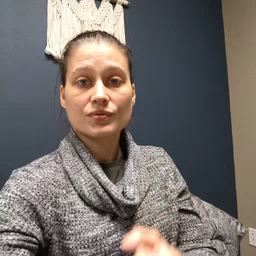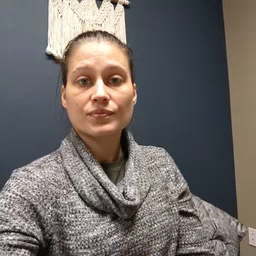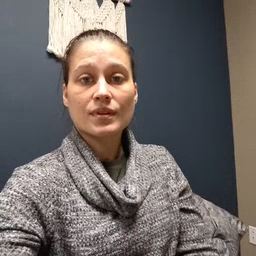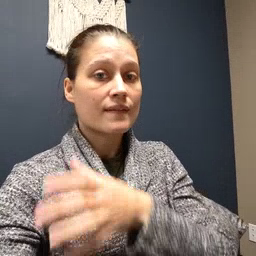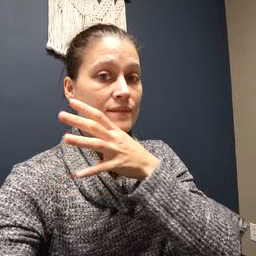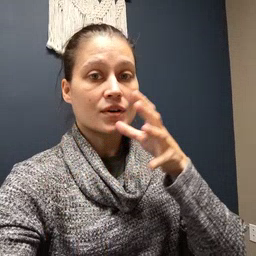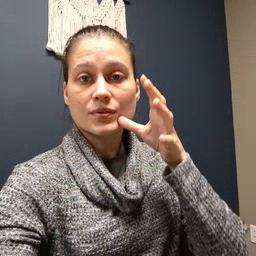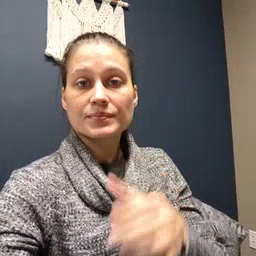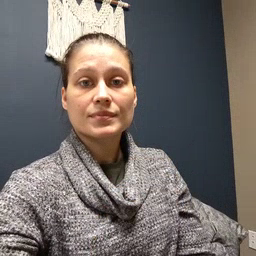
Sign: farm